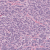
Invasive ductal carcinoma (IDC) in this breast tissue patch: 1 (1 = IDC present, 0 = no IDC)